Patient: sex M, age 81
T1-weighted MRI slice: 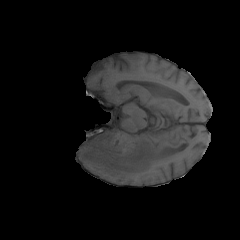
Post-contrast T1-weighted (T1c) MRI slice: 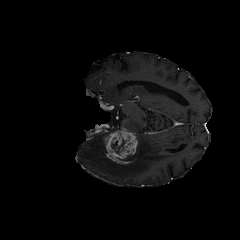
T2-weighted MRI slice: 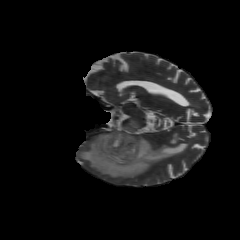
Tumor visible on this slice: yes
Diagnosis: Glioblastoma, IDH-wildtype
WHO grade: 4